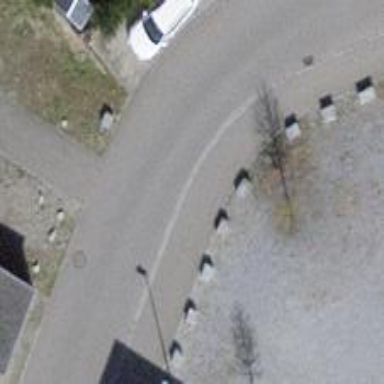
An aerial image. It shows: Paved road in living street.